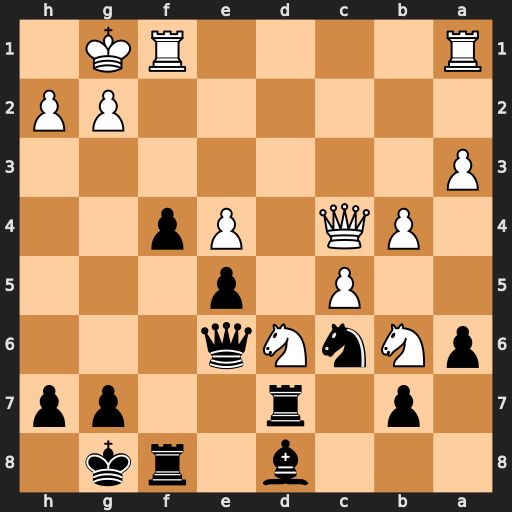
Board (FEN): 3b1rk1/1p1r2pp/pNnNq3/2P1p3/1PQ1Pp2/P7/6PP/R4RK1
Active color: b
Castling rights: -
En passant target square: -
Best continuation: Rxd6 Qxe6+ Rxe6